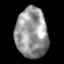
Tissue: lung
Cell type: Epithelial cells
Senescence score: 0.2295
Nuclear area (px): 1575
Mean DAPI intensity: 149.098